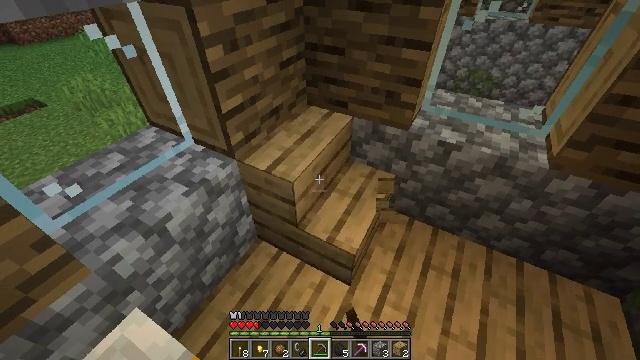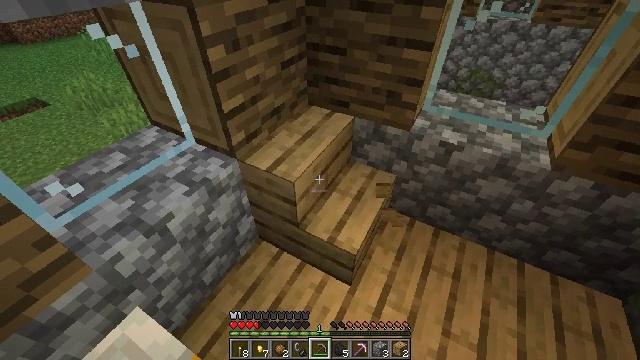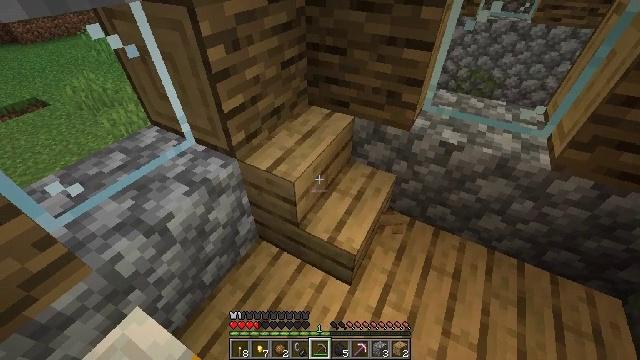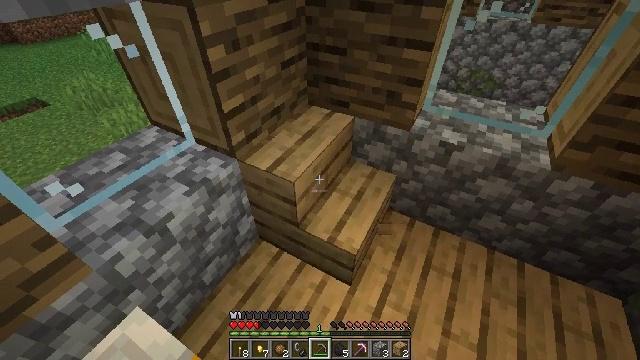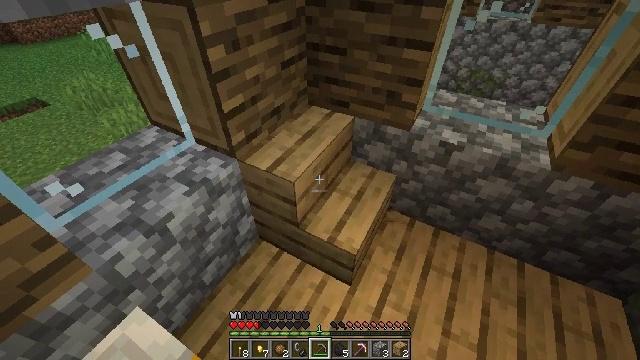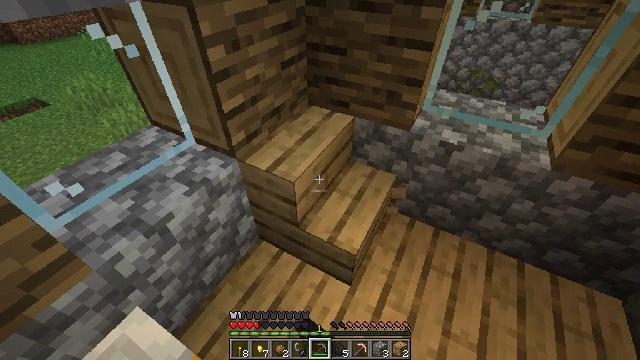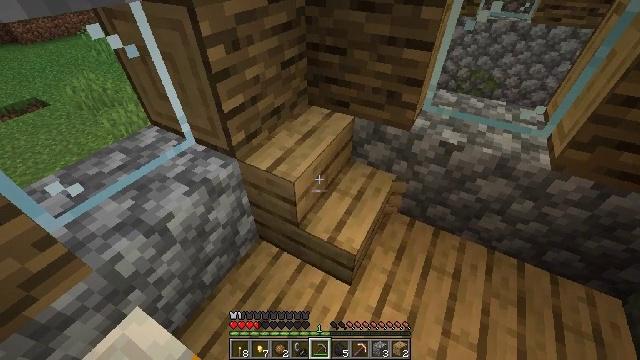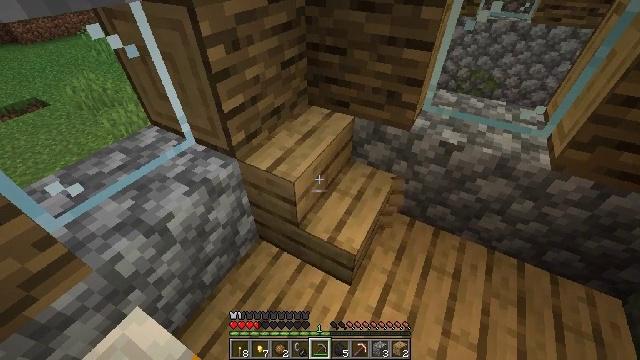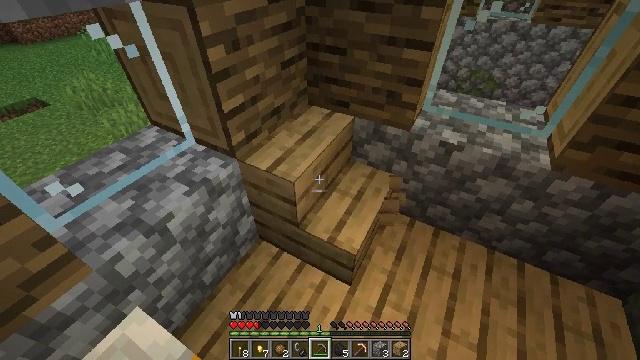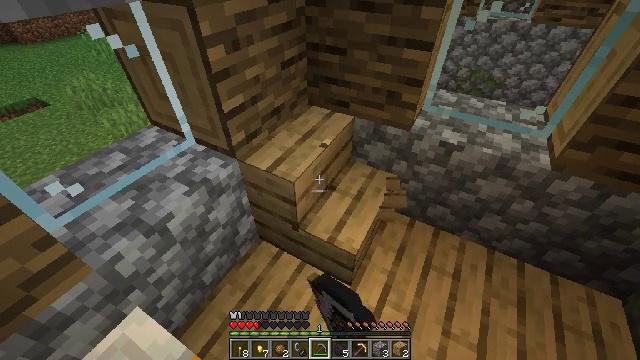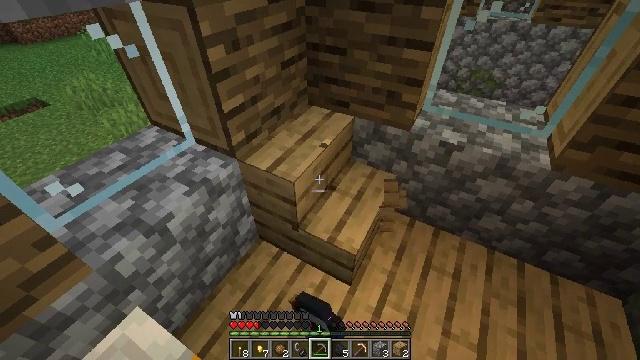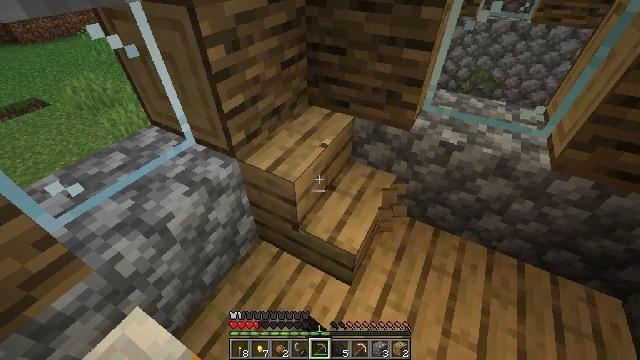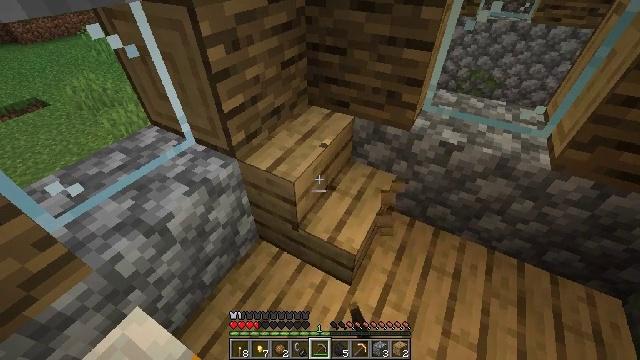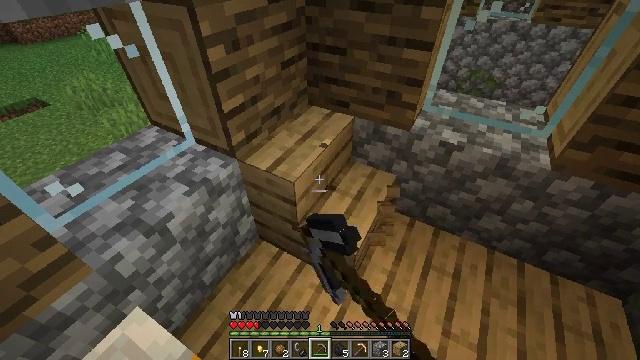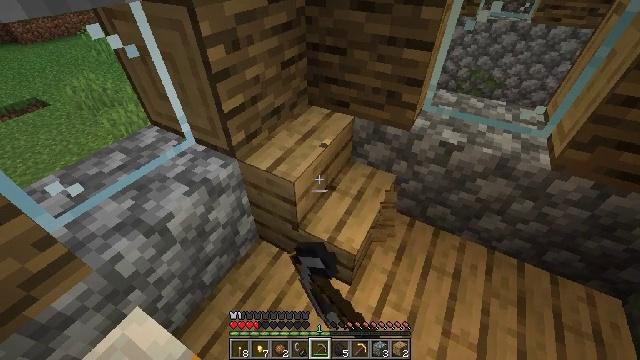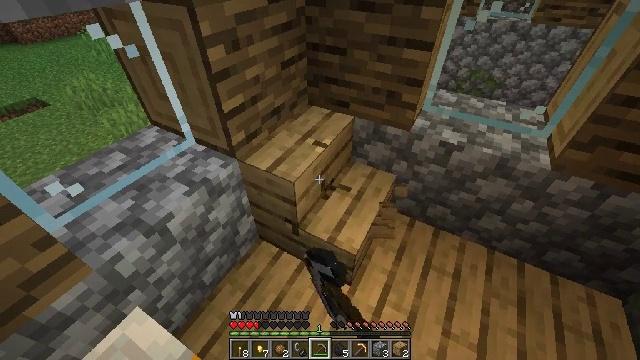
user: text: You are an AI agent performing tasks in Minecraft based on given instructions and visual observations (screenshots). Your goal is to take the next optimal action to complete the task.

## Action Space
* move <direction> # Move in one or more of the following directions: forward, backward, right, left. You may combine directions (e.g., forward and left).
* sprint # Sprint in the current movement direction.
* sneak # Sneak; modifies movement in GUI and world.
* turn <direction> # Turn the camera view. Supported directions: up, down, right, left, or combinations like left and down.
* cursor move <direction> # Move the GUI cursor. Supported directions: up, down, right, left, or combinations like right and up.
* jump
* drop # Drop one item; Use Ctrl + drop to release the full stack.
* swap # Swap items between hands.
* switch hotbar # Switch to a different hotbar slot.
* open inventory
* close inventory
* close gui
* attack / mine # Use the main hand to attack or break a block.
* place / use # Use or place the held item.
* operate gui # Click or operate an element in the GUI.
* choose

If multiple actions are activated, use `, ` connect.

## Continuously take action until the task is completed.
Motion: motion action
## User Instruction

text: Mine oak stairs.
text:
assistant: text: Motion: no_op
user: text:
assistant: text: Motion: no_op
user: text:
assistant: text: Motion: no_op
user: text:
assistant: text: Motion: attack / mine
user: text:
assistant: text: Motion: attack / mine
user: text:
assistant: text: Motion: attack / mine
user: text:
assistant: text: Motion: attack / mine
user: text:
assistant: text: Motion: attack / mine
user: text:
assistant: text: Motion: attack / mine
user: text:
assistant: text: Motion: attack / mine
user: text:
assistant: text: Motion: attack / mine
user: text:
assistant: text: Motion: attack / mine
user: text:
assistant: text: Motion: attack / mine
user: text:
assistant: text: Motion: attack / mine
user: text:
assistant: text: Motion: attack / mine
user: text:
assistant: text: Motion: attack / mine
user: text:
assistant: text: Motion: attack / mine
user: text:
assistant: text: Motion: attack / mine
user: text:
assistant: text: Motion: attack / mine
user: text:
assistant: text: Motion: attack / mine
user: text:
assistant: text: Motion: attack / mine
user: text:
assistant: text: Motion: attack / mine
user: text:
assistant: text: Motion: attack / mine
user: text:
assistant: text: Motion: attack / mine
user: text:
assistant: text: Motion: attack / mine
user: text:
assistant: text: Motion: attack / mine
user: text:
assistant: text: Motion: attack / mine
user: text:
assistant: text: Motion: attack / mine
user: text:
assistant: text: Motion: attack / mine
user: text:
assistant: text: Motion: attack / mine